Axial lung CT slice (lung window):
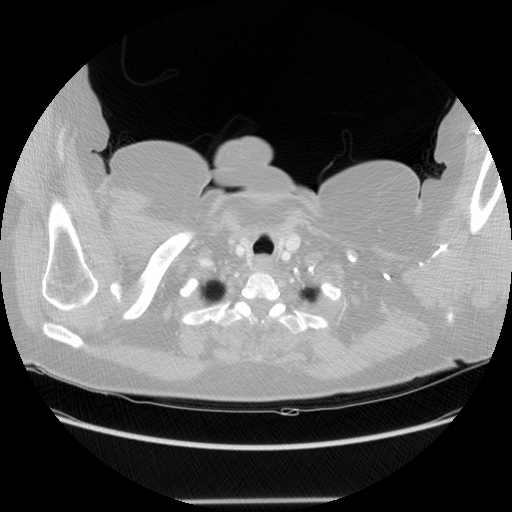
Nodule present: no